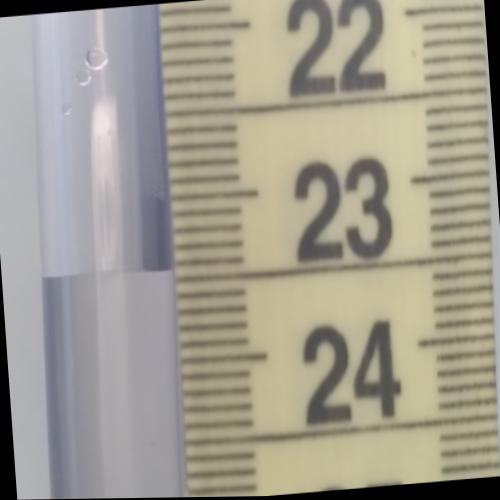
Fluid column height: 23.4 cm